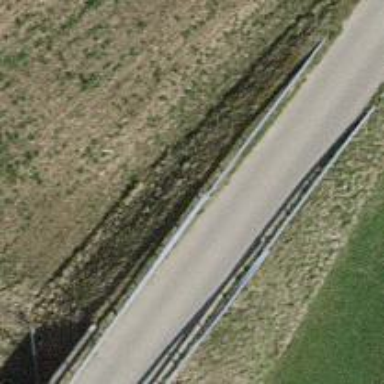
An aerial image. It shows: Unclassified road passing through agricultural land.